Question: I am building a Dynamic web application in Eclipse.
In my 'Login.java' servlet, I want the 'doGet()' method to perform some logic (i.e. check if the user is already logged in) and open the page 'login.jsp' located in the 'webapp' folder, as seen in the image.
I've tried variations of
'''
request.getRequestDispatcher("/src/main/webapp/login.jsp").forward(request, response);
'''
but I keep getting 404 errors that 'The requested resource is not available.'.
How do I determine the proper path that the system wants in order to display this page?

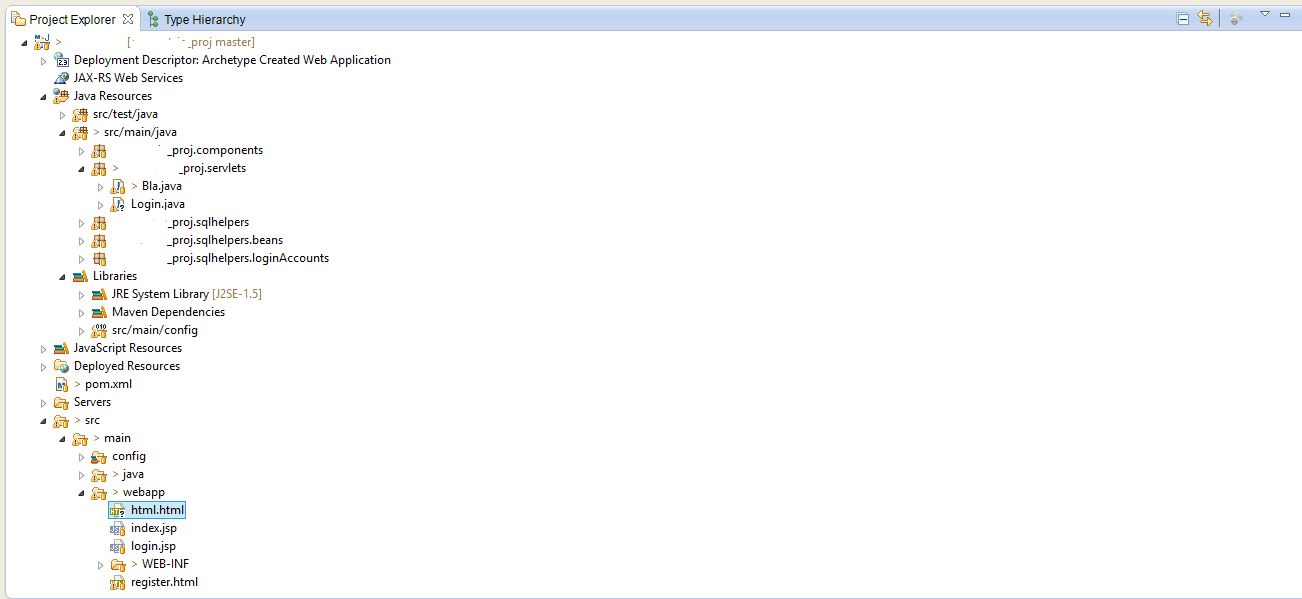
Answer: - If the path begins with a '/' it is interpreted as relative to the current context root (it means jsp is directly placed under 'webapp' or 'webContent' folder in the project)For example:'''
request.getRequestDispatcher("/login.jsp").forward(request, response);
'''
- If the path does NOT start with forward slash,it is considered relative to the original request.
<URL>